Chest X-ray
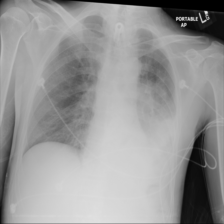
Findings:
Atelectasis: negative
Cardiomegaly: negative
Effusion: negative
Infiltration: negative
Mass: negative
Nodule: negative
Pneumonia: negative
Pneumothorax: negative
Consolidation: negative
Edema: negative
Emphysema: negative
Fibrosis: negative
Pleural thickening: negative
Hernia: negative